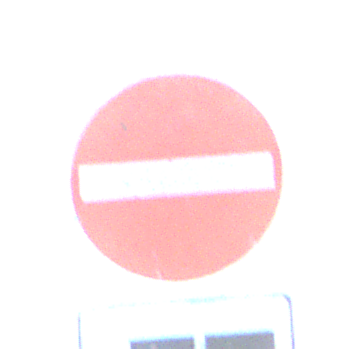
Verkehrszeichen: VerbotDerEinfahrt
Zusatzzeichen unten: MehrspurigeFahrzeugeFrei4
Umgebung: Outdoor, Nature
Tageszeit: SunriseSunset
Wetter: PartlyCloudy
Licht: Natural
Jahreszeit: NotSpecified
Kontrast: LowContrast